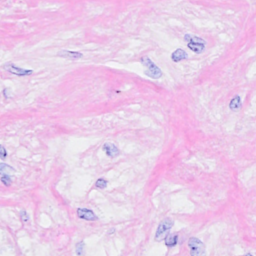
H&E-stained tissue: Breast